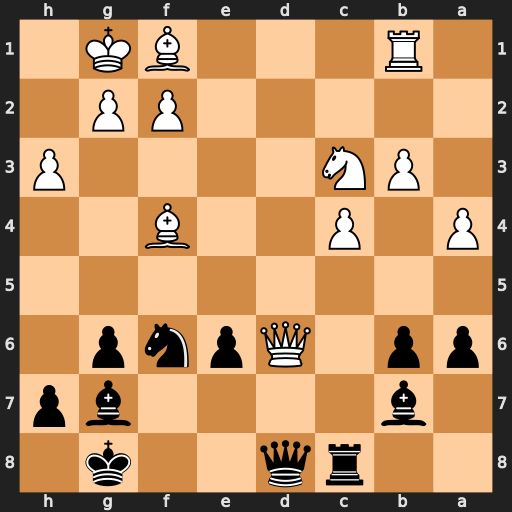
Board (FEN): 2rq2k1/1b4bp/pp1Qpnp1/8/P1P2B2/1PN4P/5PP1/1R3BK1
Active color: b
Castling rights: -
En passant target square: -
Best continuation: Qxd6 Bxd6 Ne8